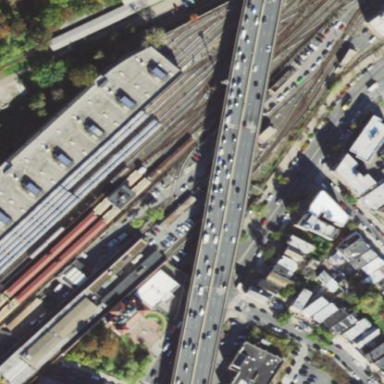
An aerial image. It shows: Bridge leading to railway platform for public transport.